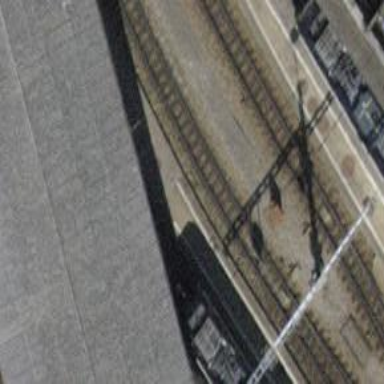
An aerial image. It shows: Narrow-gauge railway track with one electrified contact line.